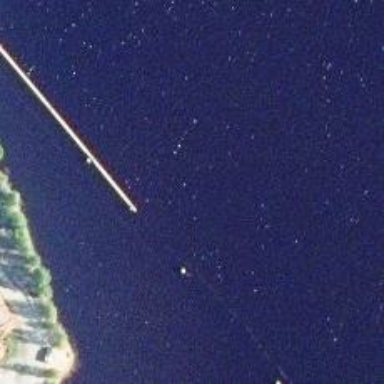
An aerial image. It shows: Floating barrier on the waterway.